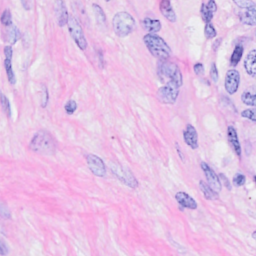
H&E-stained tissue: Breast